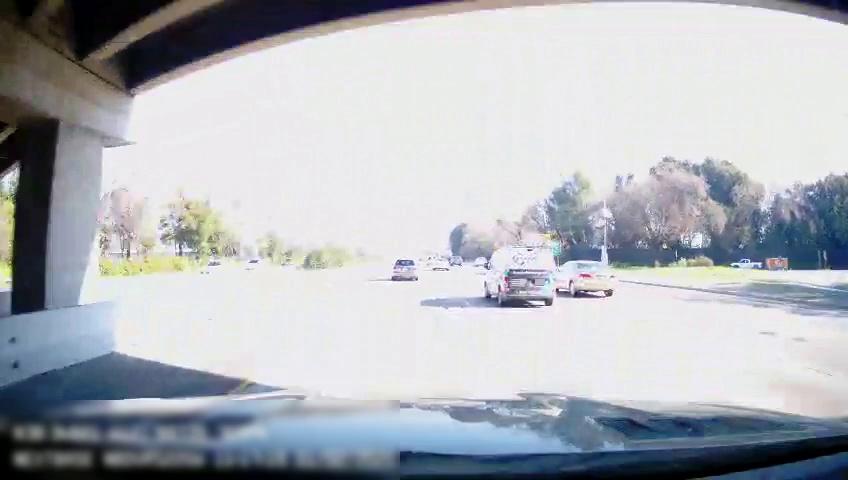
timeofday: Day
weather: Sunny
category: Drivable Space
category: Vehicles | Car
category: Vehicles | Car
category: Vehicles | Van
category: Vehicles | Car
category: Vehicles | Truck
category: Vehicles | Car
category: Vehicles | Car
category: Lanes | Current Lane